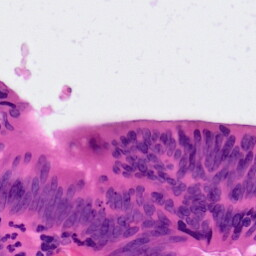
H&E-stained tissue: Colon